【题型】填空题　【知识点】平面几何　【难度】medium
如图，矩形 $ABCD$ 中，$M$、$N$ 分别是边 $AB$、$BC$ 上的点，将矩形 $ABCD$ 沿直线 $MN$ 翻折后，点 $B$ 落在边 $AD$ 上的点 $E$ 处，如果 $AB=4$，$AD=6$，$AE=2\sqrt{2}AM$，那么 $CN$ 的长为\_\_\_\_\_\_。

\vspace{0.5cm}

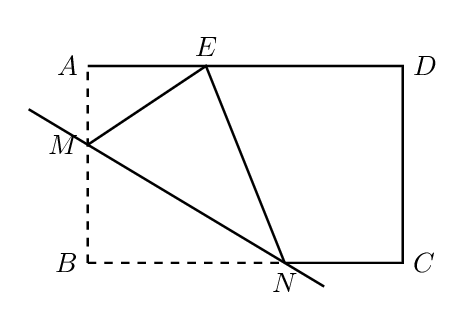
【解答】

\noindent \textbf{【答案】} $\boldsymbol{6-3\sqrt{2}}$

\vspace{0.2cm}
\noindent \textbf{【详解】} 由翻折的性质可知$BM=EM$．
设$AM=x$，则$AE=2\sqrt{2}x$，$BM=EM=AB-AM=4-x$，
$\because$ 在$\text{Rt}\triangle AEM$中，$AM^2+AE^2=EM^2$，
$\therefore x^2+(2\sqrt{2}x)^2=(4-x)^2$，
解得：$x_1=1$，$x_2=-2$（舍去），
$\therefore AM=1$，$AE=2\sqrt{2}$．

如图，过点$N$作$NF \perp AD$于点$F$．

$\therefore \angle MAE=\angle EFN=90^\circ$，$NF=AB=4$，$BN=AF$，
$\therefore \angle FEN+\angle FNE=90^\circ$，
$\because \angle FEN+\angle AEM=90^\circ$，
$\therefore \angle AEM=\angle FNE$，
$\therefore \triangle MAE \backsim \triangle EFN$，
$\therefore \dfrac{AM}{EF}=\dfrac{AE}{NF}$，即$\dfrac{1}{EF}=\dfrac{2\sqrt{2}}{4}$，
$\therefore EF=\sqrt{2}$，
$\therefore BN=AF=AE+EF=2\sqrt{2}+\sqrt{2}=3\sqrt{2}$，
$\therefore CN=BC-BN=6-3\sqrt{2}$．

故答案为：$\boldsymbol{6-3\sqrt{2}}$．

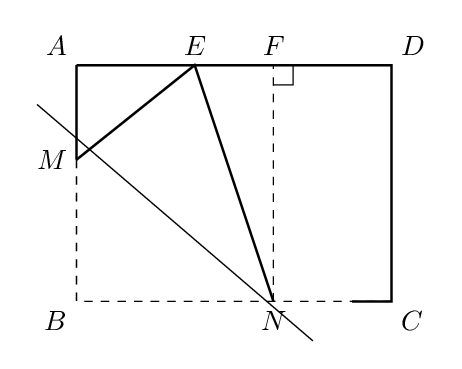